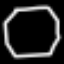
Label: octagon